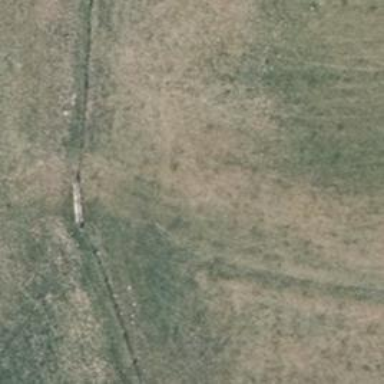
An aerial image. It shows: Culvert tunnel.